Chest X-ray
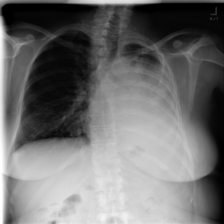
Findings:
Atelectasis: negative
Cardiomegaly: negative
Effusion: negative
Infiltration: negative
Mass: negative
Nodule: positive
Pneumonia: negative
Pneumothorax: negative
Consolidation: negative
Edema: negative
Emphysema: negative
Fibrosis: negative
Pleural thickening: negative
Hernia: negative